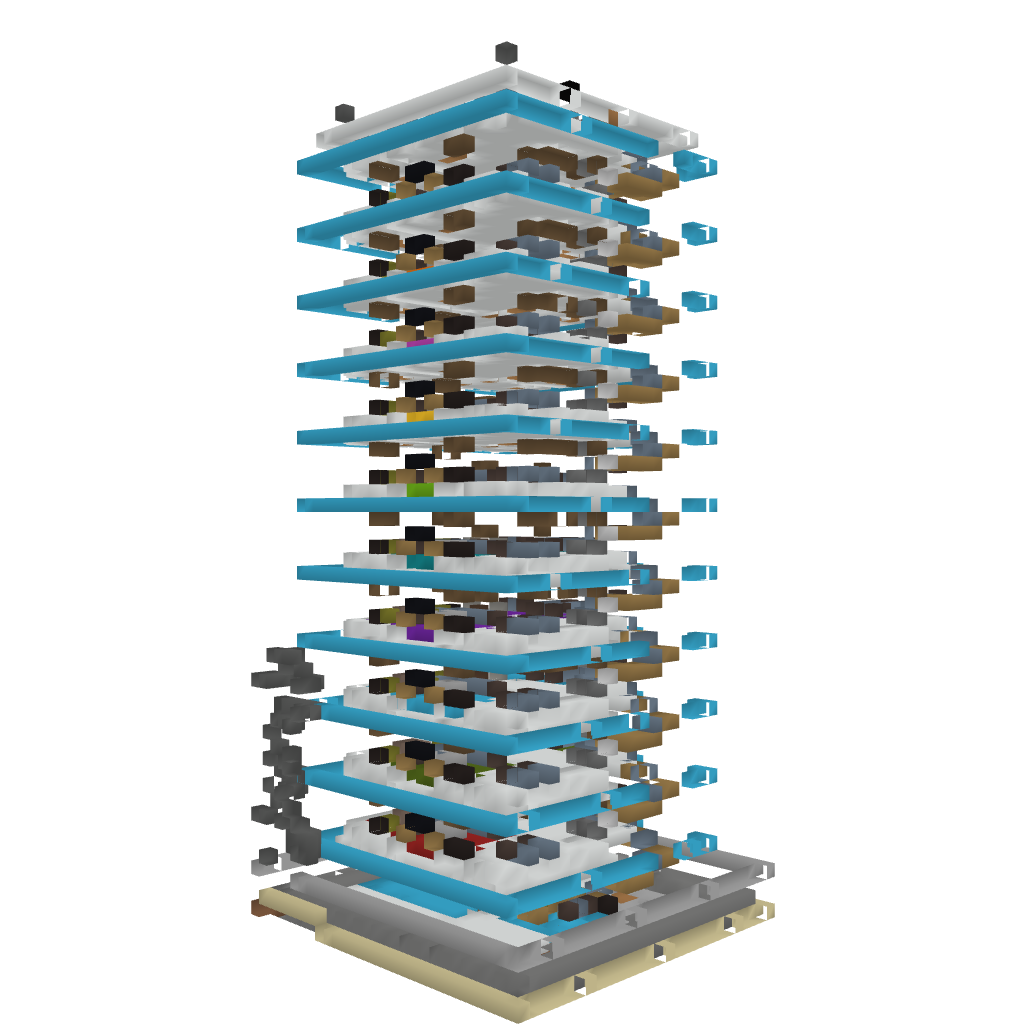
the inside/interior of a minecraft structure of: Modern Residential Skyscraper